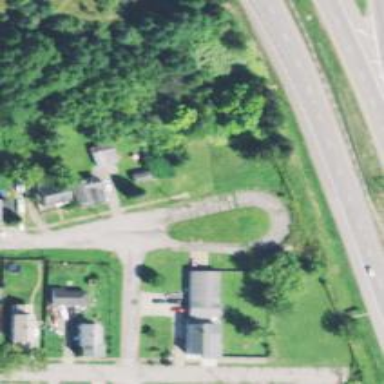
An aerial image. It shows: Historic road.